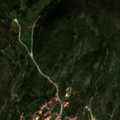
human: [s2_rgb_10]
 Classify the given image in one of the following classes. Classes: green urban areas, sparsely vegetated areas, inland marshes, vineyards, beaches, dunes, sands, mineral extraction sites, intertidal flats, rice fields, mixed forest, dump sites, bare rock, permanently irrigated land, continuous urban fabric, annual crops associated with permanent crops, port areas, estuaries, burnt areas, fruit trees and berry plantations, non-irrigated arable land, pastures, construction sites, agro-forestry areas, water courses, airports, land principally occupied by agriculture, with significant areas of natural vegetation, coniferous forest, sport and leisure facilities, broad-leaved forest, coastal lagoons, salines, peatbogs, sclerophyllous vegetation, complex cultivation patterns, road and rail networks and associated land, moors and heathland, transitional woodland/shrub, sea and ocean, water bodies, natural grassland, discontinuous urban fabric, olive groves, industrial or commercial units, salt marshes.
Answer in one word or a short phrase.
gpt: discontinuous urban fabric, land principally occupied by agriculture, with significant areas of natural vegetation, mixed forest, sclerophyllous vegetation